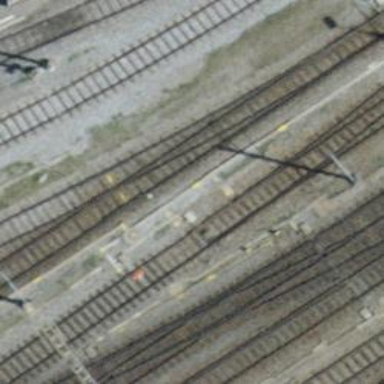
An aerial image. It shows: Railway switch.